Question: I've made a dropdown list of events for a client's page.
Ideally, I want the button with the month to open the event list, but as it sits currently, its all viewable and only toggles between visibility when the button is clicked. How can I start it off with not being visible and then toggle?
The second issue I'm having is that when the "info" button is clicked, the event under it shortens in width for some reason?

<URL> is the link to the physical site.
Code:
'''
jQuery(function() {
jQuery(".click-to-reveal").click(function() {
jQuery(this)
.children()
.toggleClass("rotate");
jQuery(this)
.next("div.click-to-reveal-block")
.slideToggle();
});
});
$(document).ready(function() {
$("#event-container-two").click(function() {
$("#event-info-container").toggle();
});
$(".second").click(function() {
$(".reveal-second").toggle();
});
$(".third").click(function() {
$(".reveal-third").toggle();
});
$(".fourth").click(function() {
$(".reveal-fourth").toggle();
});
$(".fifth").click(function() {
$(".reveal-fifth").toggle();
});
$(".sixth").click(function() {
$(".reveal-sixth").toggle();
});
$(".seventh").click(function() {
$(".reveal-seventh").toggle();
});
$(".eighth").click(function() {
$(".reveal-eighth").toggle();
});
$(".ninth").click(function() {
$(".reveal-ninth").toggle();
});
});
'''
'''
#content {
margin-top: 50px;
width: 100%;
}
/*
* Button click
*/
button {
font-family: 'AGENTUR';
background: #cd9d2b;
color: #f6eee1;
padding-top: 16px;
padding-bottom: 16px;
padding-left: 60px;
padding-right: 60px;
font-size: 40px;
border: none;
cursor: pointer;
}
.click-to-reveal-block {
margin-top: 20px;
background-color: #cd9d2b;
color: #f6eee1;
display: flex;
flex-direction: column;
justify-content: space-between;
}
#event-container {
background-color: #cd9d2b;
color: #f6eee1;
display: flex;
flex-direction: row;
justify-content: space-between;
border-bottom: 1px solid #f6eee1;
}
#event-container-one {
padding-top: 30px;
padding-left: 50px;
}
#event-container-two {
border-left: 1px solid #f6eee1;
padding-top: 25px;
padding-left: 60px;
padding-right: 60px;
cursor: pointer;
}
#event-text {
background-color: #cd9d2b;
color: #f6eee1;
font-size: 25px;
}
#event-info-text {
display: flex;
justify-content: center;
text-align: center;
padding-left: 10px;
padding-right: 10px;
border-bottom: 1px solid #f6eee1;
font-size: 25px;
}
#event-info-container {
display: none;
background-color: #f6eee1;
border-left: 2px solid #cd9d2b;
border-right: 2px solid #cd9d2b;
border-bottom: 2px solid #cd9d2b;
padding-top: 20px;
padding-bottom: 60px;
padding-left: 35px;
padding-right: 25px;
font-size: 25px;
}
#event-info-description {
color: #cd9d2b;
}
#event-info-d {
font-size: 20px;
}
#event-info-link {
color: #cd9d2b;
float: right;
padding-right: 50px;
text-decoration: underline;
}
'''
'''
<script src='https://cdnjs.cloudflare.com/ajax/libs/jquery/2.1.3/jquery.min.js'></script>
<div id="content">
<button class="click-to-reveal">DECEMBER
<img src="https://static1.squarespace.com/static/546537f6e4b08689b03f27a1/t/5fadab28ff73a225b25eace2/1605217064042/Asset+1%40146x.png" width="60" height="60"/>
</button>
<div class="click-to-reveal-block" id="flex-block">
<div class="click-to-reveal-inner-block">
<div id="event-container">
<div id="event-container-one">
<p id="event-text"> Seattle Arts & Lectures in partnership with Estelita's Library Jenna and Kimberly in conversation with King Britt, Dec 2, 2020
</p>
</div>
<div id="event-container-two">
<p id="event-info-text"> info
</p>
</div>
</div>
<div id="event-info-container" class="reveal">
<div id="event-info-description" class="info-reveal">
<p id="event-info-d"> Seattle Arts & Lectures in partnership with Estelita's Library Jenna and Kimberly in conversation with King Britt. </p>
</div>
<div id="event-info-link">
<a href="https://lectures.org/event/black-futures/" target="_blank">
<p id="event-info-d"> Register Here </p>
</a>
</div>
</div>
<div id="event-container">
<div id="event-container-one">
<p id="event-text"> Sixth and I in partnership with Loyalty Books, Dec 3, 2020
</p>
</div>
<div id="event-container-two" class="second">
<p id="event-info-text"> info
</p>
</div>
</div>
<div id="event-info-container" class="reveal-second">
<div id="event-info-description" class="info-reveal">
<p id="event-info-d"> Jenna Wortham & Kimberly Drew with moderator Camonghne Felix. </p>
</div>
<div id="event-info-link">
<a href="https://www.sixthandi.org/event/kimberly-drew-and-jenna-wortham/" target="_blank">
<p id="event-info-d"> Register Here </p>
</a>
</div>
</div>
<div id="event-container">
<div id="event-container-one">
<p id="event-text"> Charis Books in partnership with For Keeps bookstore, Dec 5, 2020
</p>
</div>
<div id="event-container-two" class="third">
<p id="event-info-text"> info
</p>
</div>
</div>
<div id="event-info-container" class="reveal-third">
<div id="event-info-description" class="info-reveal">
<p id="event-info-d"> Jenna Wortham & Kimberly Drew in conversation with Antonio Johnson and Donovan X. Ramsey, moderated by Theo Tyson. </p>
</div>
<div id="event-info-link">
<a href="https://www.charisbooksandmore.com/event/envisioning-black-futures" target="_blank">
<p id="event-info-d"> Register Here </p>
</a>
</div>
</div>
<div id="event-container">
<div id="event-container-one">
<p id="event-text"> Brooklyn Academy of Music, Dec 7, 2020
</p>
</div>
<div id="event-container-two" class="fourth">
<p id="event-info-text"> info
</p>
</div>
</div>
<div id="event-info-container" class="reveal-fourth">
<div id="event-info-description" class="info-reveal">
<p id="event-info-d"> Kimberly Drew and Jenna Wortham in conversation with Raquel Willis and Naima Green. </p>
</div>
<div id="event-info-link">
<a href="https://www.bam.org/blackfutures" target="_blank">
<p id="event-info-d"> Register Here </p>
</a>
</div>
</div>
<div id="event-container">
<div id="event-container-one">
<p id="event-text"> Uncle Bobbie's Bookstore, Dec 8, 2020
</p>
</div>
<div id="event-container-two" class="fifth">
<p id="event-info-text"> info
</p>
</div>
</div>
<div id="event-info-container" class="reveal-fifth">
<div id="event-info-description" class="info-reveal">
<p id="event-info-d"> Jenna Wortham & Kimberly Drew in conversation with Tiona Nekkia McClodden. </p>
</div>
<div id="event-info-link">
<a href="https://www.crowdcast.io/e/blackfutures/register" target="_blank">
<p id="event-info-d"> Register Here </p>
</a>
</div>
</div>
<div id="event-container">
<div id="event-container-one">
<p id="event-text"> City Arts & Lectures with Marcus Books, Dec 9, 2020
</p>
</div>
<div id="event-container-two" class="sixth">
<p id="event-info-text"> info
</p>
</div>
</div>
<div id="event-info-container" class="reveal-sixth">
<div id="event-info-description" class="info-reveal">
<p id="event-info-d"> Jenna Wortham & Kimberly Drew in conversation with Ashley Ford. </p>
</div>
<div id="event-info-link">
<a href="https://www.cityarts.net/event/jenna-wortham-kimberly-drew/" target="_blank">
<p id="event-info-d"> Register Here </p>
</a>
</div>
</div>
<div id="event-container">
<div id="event-container-one">
<p id="event-text"> California African American Museum and Scripps College with book sales by Eso&nbsp;&nbsp;&nbsp; Won, Dec 10, 2020
</p>
</div>
<div id="event-container-two" class="seventh">
<p id="event-info-text"> info
</p>
</div>
</div>
<div id="event-info-container" class="reveal-seventh">
<div id="event-info-description" class="info-reveal">
<p id="event-info-d"> Jenna Wortham & Kimberly Drew in conversation with Pierre Davis (No Sesso) among others. </p>
</div>
<div id="event-info-link">
<a href="https://caamuseum.org/programs/talks-and-workshops/in-conversation-black-futures-with-jenna-wortham-kimberly-drew-and-select-contributors" target="_blank">
<p id="event-info-d"> Register Here </p>
</a>
</div>
</div>
<div id="event-container">
<div id="event-container-one">
<p id="event-text"> Source Booksellers (in Detroit), Dec 11, 2020
</p>
</div>
<div id="event-container-two" class="eighth">
<p id="event-info-text"> info
</p>
</div>
</div>
<div id="event-info-container" class="reveal-eighth">
<div id="event-info-description" class="info-reveal">
<p id="event-info-d"> Jenna Wortham & Kimberly Drew in conversation with Taylor Aldridge. </p>
</div>
<div id="event-info-link">
<a href="https://www.eventbrite.com/e/black-futures-author-event-tickets-<PHONE>" target="_blank">
<p id="event-info-d"> Register Here </p>
</a>
</div>
</div>
<div id="event-container">
<div id="event-container-one">
<p id="event-text"> Chicago Humanities Festival with book sales by Seminary Co-op, Dec 14, 2020
</p>
</div>
<div id="event-container-two" class="ninth">
<p id="event-info-text"> info
</p>
</div>
</div>
<div id="event-info-container" class="reveal-ninth">
<div id="event-info-description" class="info-reveal">
<p id="event-info-d"> Jenna Wortham & Kimberly Drew in conversation with Eve L. Ewing. </p>
</div>
<div id="event-info-link">
<a href="https://www.chicagohumanities.org/events/black-futures-kimberly-drew-jenna-wortham" target="_blank">
<p id="event-info-d"> Register Here </p>
</a>
</div>
</div>
</div>
</div>
</div>
'''
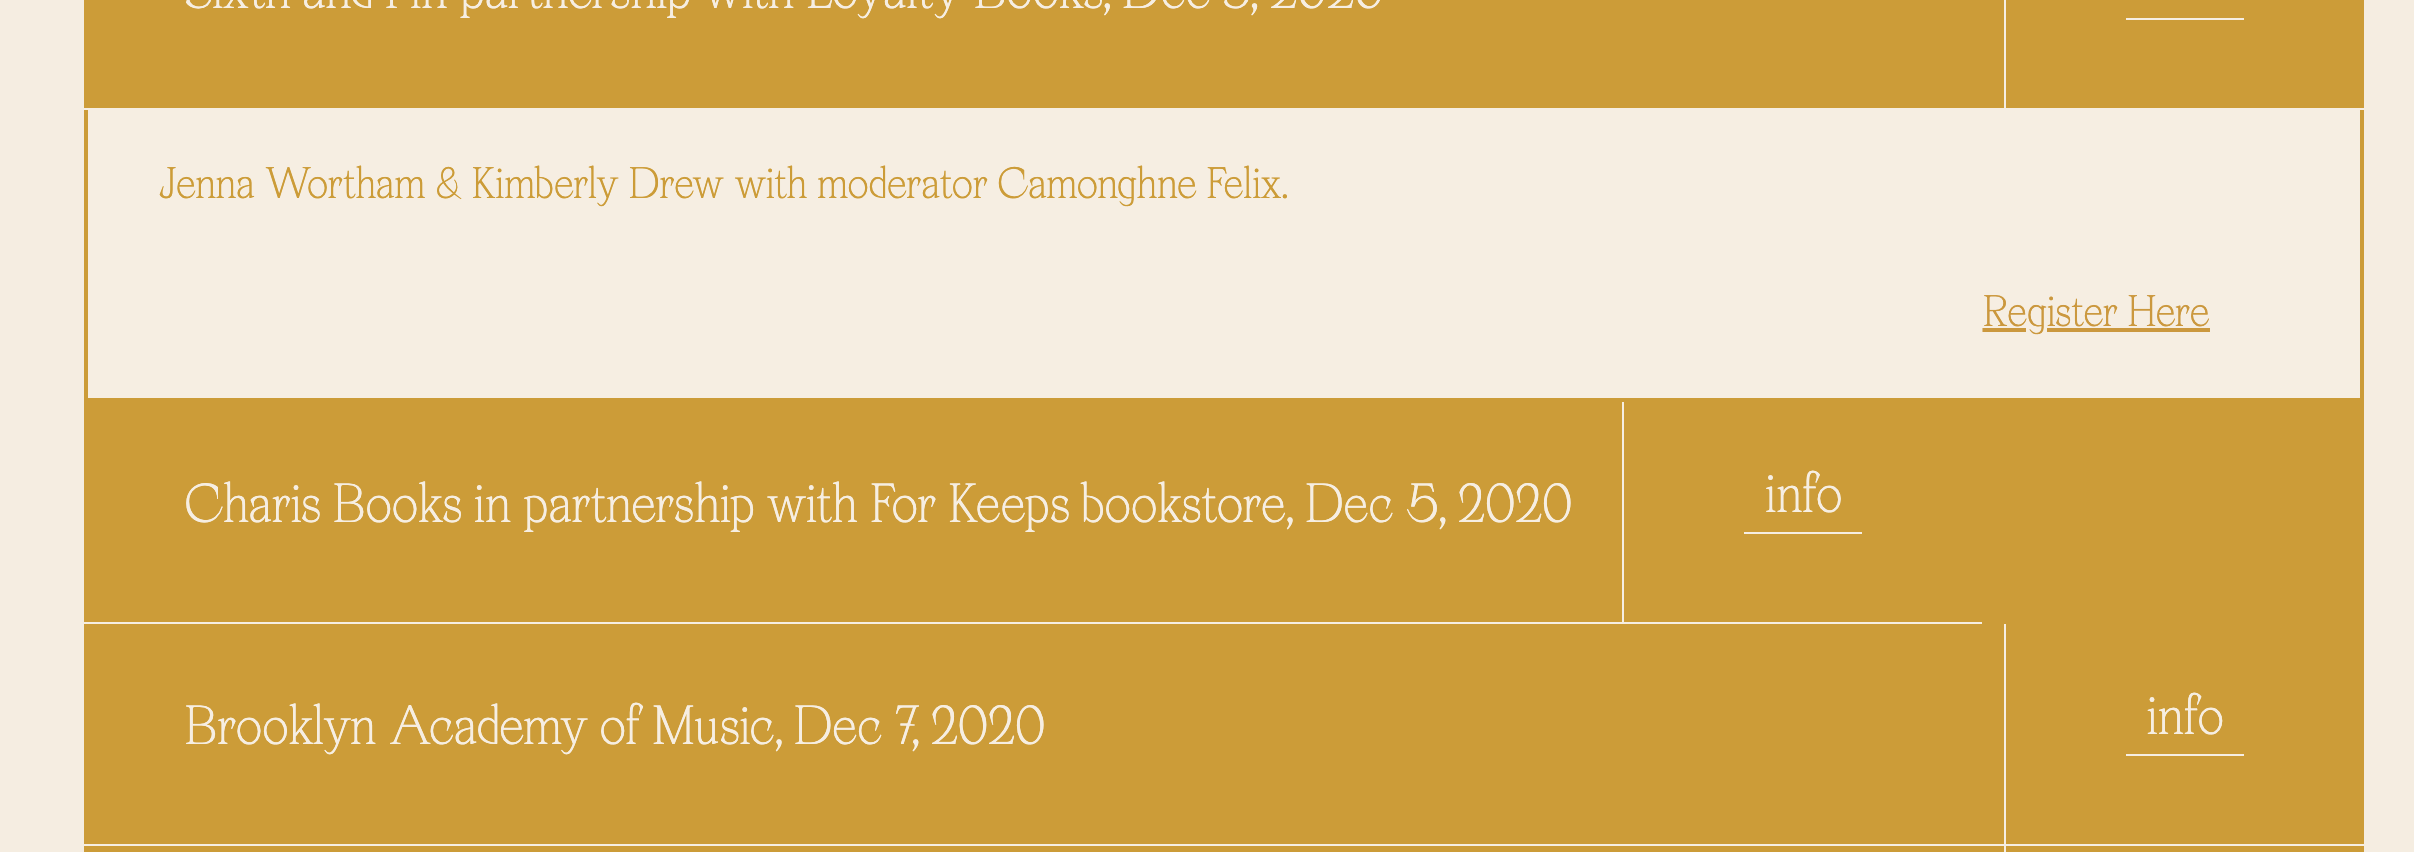
Answer: To make your list hidden in the first load, you just have to make its display, hidden in the CSS. <URL> will in your JS code handle the rest of the job for you.
So you only need to do the following in the CSS:
'''
.click-to-reveal-block {
/* rest of code */
display: none;
}
'''
There is no need to use 'display: flex;' and its properties in your particular case. A simple 'display: block;' will do the work which is 'slideToggle()' will take care of it, so you only need a 'display: none;' in this case.
---
For your second problem, the issue behind the sudden move of the next row happened because you did not specify any width for your rows so by default they will shrink (Because you used <URL>:
'''
#event-container {
width: 100%;
/* rest of code */
}
'''
By considering all of the above, your final code will be something like this:
'''
function onClick(clickElement, toggleElement) {
$(clickElement).click(function() {
$(toggleElement).toggle();
});
}
$(document).ready(function() {
$(".click-to-reveal").click(function() {
$(this)
.next("div.click-to-reveal-block")
.slideToggle();
});
onClick("#event-container-two", "#event-info-container");
onClick(".second", ".reveal-second");
onClick(".third", ".reveal-third");
onClick(".fourth", ".reveal-fourth");
onClick(".fifth", ".reveal-fifth");
onClick(".sixth", ".reveal-sixth");
onClick(".seventh", ".reveal-seventh");
onClick(".eighth", ".reveal-eighth");
onClick(".ninth", ".reveal-ninth");
});
'''
'''
#content {
margin-top: 50px;
width: 100%;
}
/*
* Button click
*/
button {
font-family: 'AGENTUR';
background: #cd9d2b;
color: #f6eee1;
padding: 16px 60px;
font-size: 40px;
border: none;
cursor: pointer;
}
.click-to-reveal-block {
margin-top: 20px;
background-color: #cd9d2b;
color: #f6eee1;
display: none;
}
#event-container {
width: 100%;
display: flex;
flex-direction: row;
justify-content: space-between;
border-bottom: 1px solid #f6eee1;
}
#event-container-one {
padding-top: 30px;
padding-left: 50px;
}
#event-container-two {
border-left: 1px solid #f6eee1;
padding: 25px 60px 0;
cursor: pointer;
}
#event-text {
background-color: #cd9d2b;
color: #f6eee1;
font-size: 25px;
}
#event-info-text {
display: flex;
justify-content: center;
text-align: center;
padding-left: 10px;
padding-right: 10px;
border-bottom: 1px solid #f6eee1;
font-size: 25px;
}
#event-info-container {
display: none;
background-color: #f6eee1;
border-width: 0 2px 2px;
border-color: #cd9d2b;
border-style: solid;
padding: 20px 25px 60px 35px;
font-size: 25px;
}
#event-info-description {
color: #cd9d2b;
}
#event-info-d {
font-size: 20px;
}
#event-info-link {
color: #cd9d2b;
float: right;
padding-right: 50px;
text-decoration: underline;
}
'''
'''
<script src='https://cdnjs.cloudflare.com/ajax/libs/jquery/2.1.3/jquery.min.js'></script>
<div id="content">
<button class="click-to-reveal">DECEMBER
<img src="https://static1.squarespace.com/static/546537f6e4b08689b03f27a1/t/5fadab28ff73a225b25eace2/1605217064042/Asset+1%40146x.png" width="60" height="60"/>
</button>
<div class="click-to-reveal-block" id="flex-block">
<div class="click-to-reveal-inner-block">
<div id="event-container">
<div id="event-container-one">
<p id="event-text"> Seattle Arts & Lectures in partnership with Estelita's Library Jenna and Kimberly in conversation with King Britt, Dec 2, 2020
</p>
</div>
<div id="event-container-two">
<p id="event-info-text"> info
</p>
</div>
</div>
<div id="event-info-container" class="reveal">
<div id="event-info-description" class="info-reveal">
<p id="event-info-d"> Seattle Arts & Lectures in partnership with Estelita's Library Jenna and Kimberly in conversation with King Britt. </p>
</div>
<div id="event-info-link">
<a href="https://lectures.org/event/black-futures/" target="_blank">
<p id="event-info-d"> Register Here </p>
</a>
</div>
</div>
<div id="event-container">
<div id="event-container-one">
<p id="event-text"> Sixth and I in partnership with Loyalty Books, Dec 3, 2020
</p>
</div>
<div id="event-container-two" class="second">
<p id="event-info-text"> info
</p>
</div>
</div>
<div id="event-info-container" class="reveal-second">
<div id="event-info-description" class="info-reveal">
<p id="event-info-d"> Jenna Wortham & Kimberly Drew with moderator Camonghne Felix. </p>
</div>
<div id="event-info-link">
<a href="https://www.sixthandi.org/event/kimberly-drew-and-jenna-wortham/" target="_blank">
<p id="event-info-d"> Register Here </p>
</a>
</div>
</div>
<div id="event-container">
<div id="event-container-one">
<p id="event-text"> Charis Books in partnership with For Keeps bookstore, Dec 5, 2020
</p>
</div>
<div id="event-container-two" class="third">
<p id="event-info-text"> info
</p>
</div>
</div>
<div id="event-info-container" class="reveal-third">
<div id="event-info-description" class="info-reveal">
<p id="event-info-d"> Jenna Wortham & Kimberly Drew in conversation with Antonio Johnson and Donovan X. Ramsey, moderated by Theo Tyson. </p>
</div>
<div id="event-info-link">
<a href="https://www.charisbooksandmore.com/event/envisioning-black-futures" target="_blank">
<p id="event-info-d"> Register Here </p>
</a>
</div>
</div>
<div id="event-container">
<div id="event-container-one">
<p id="event-text"> Brooklyn Academy of Music, Dec 7, 2020
</p>
</div>
<div id="event-container-two" class="fourth">
<p id="event-info-text"> info
</p>
</div>
</div>
<div id="event-info-container" class="reveal-fourth">
<div id="event-info-description" class="info-reveal">
<p id="event-info-d"> Kimberly Drew and Jenna Wortham in conversation with Raquel Willis and Naima Green. </p>
</div>
<div id="event-info-link">
<a href="https://www.bam.org/blackfutures" target="_blank">
<p id="event-info-d"> Register Here </p>
</a>
</div>
</div>
<div id="event-container">
<div id="event-container-one">
<p id="event-text"> Uncle Bobbie's Bookstore, Dec 8, 2020
</p>
</div>
<div id="event-container-two" class="fifth">
<p id="event-info-text"> info
</p>
</div>
</div>
<div id="event-info-container" class="reveal-fifth">
<div id="event-info-description" class="info-reveal">
<p id="event-info-d"> Jenna Wortham & Kimberly Drew in conversation with Tiona Nekkia McClodden. </p>
</div>
<div id="event-info-link">
<a href="https://www.crowdcast.io/e/blackfutures/register" target="_blank">
<p id="event-info-d"> Register Here </p>
</a>
</div>
</div>
<div id="event-container">
<div id="event-container-one">
<p id="event-text"> City Arts & Lectures with Marcus Books, Dec 9, 2020
</p>
</div>
<div id="event-container-two" class="sixth">
<p id="event-info-text"> info
</p>
</div>
</div>
<div id="event-info-container" class="reveal-sixth">
<div id="event-info-description" class="info-reveal">
<p id="event-info-d"> Jenna Wortham & Kimberly Drew in conversation with Ashley Ford. </p>
</div>
<div id="event-info-link">
<a href="https://www.cityarts.net/event/jenna-wortham-kimberly-drew/" target="_blank">
<p id="event-info-d"> Register Here </p>
</a>
</div>
</div>
<div id="event-container">
<div id="event-container-one">
<p id="event-text"> California African American Museum and Scripps College with book sales by Eso&nbsp;&nbsp;&nbsp; Won, Dec 10, 2020
</p>
</div>
<div id="event-container-two" class="seventh">
<p id="event-info-text"> info
</p>
</div>
</div>
<div id="event-info-container" class="reveal-seventh">
<div id="event-info-description" class="info-reveal">
<p id="event-info-d"> Jenna Wortham & Kimberly Drew in conversation with Pierre Davis (No Sesso) among others. </p>
</div>
<div id="event-info-link">
<a href="https://caamuseum.org/programs/talks-and-workshops/in-conversation-black-futures-with-jenna-wortham-kimberly-drew-and-select-contributors" target="_blank">
<p id="event-info-d"> Register Here </p>
</a>
</div>
</div>
<div id="event-container">
<div id="event-container-one">
<p id="event-text"> Source Booksellers (in Detroit), Dec 11, 2020
</p>
</div>
<div id="event-container-two" class="eighth">
<p id="event-info-text"> info
</p>
</div>
</div>
<div id="event-info-container" class="reveal-eighth">
<div id="event-info-description" class="info-reveal">
<p id="event-info-d"> Jenna Wortham & Kimberly Drew in conversation with Taylor Aldridge. </p>
</div>
<div id="event-info-link">
<a href="https://www.eventbrite.com/e/black-futures-author-event-tickets-<PHONE>" target="_blank">
<p id="event-info-d"> Register Here </p>
</a>
</div>
</div>
<div id="event-container">
<div id="event-container-one">
<p id="event-text"> Chicago Humanities Festival with book sales by Seminary Co-op, Dec 14, 2020
</p>
</div>
<div id="event-container-two" class="ninth">
<p id="event-info-text"> info
</p>
</div>
</div>
<div id="event-info-container" class="reveal-ninth">
<div id="event-info-description" class="info-reveal">
<p id="event-info-d"> Jenna Wortham & Kimberly Drew in conversation with Eve L. Ewing. </p>
</div>
<div id="event-info-link">
<a href="https://www.chicagohumanities.org/events/black-futures-kimberly-drew-jenna-wortham" target="_blank">
<p id="event-info-d"> Register Here </p>
</a>
</div>
</div>
</div>
</div>
</div>
'''
## Some notes to increase readability
I just modify your code a bit to avoid redundancy with the use of shorthands and functions
- In the CSS I used some shorthand like <URL>, etc. properties, to prevent writing something like:'''
#event-info-container {
display: none;
background-color: #f6eee1;
border-left: 2px solid #cd9d2b;
border-right: 2px solid #cd9d2b;
border-bottom: 2px solid #cd9d2b;
padding-top: 20px;
padding-bottom: 60px;
padding-left: 35px;
padding-right: 25px;
font-size: 25px;
}
'''
So it can be shortened and more readable , like:'''
#event-info-container {
display: none;
background-color: #f6eee1;
border-width: 0 2px 2px;
border-color: #cd9d2b;
border-style: solid;
padding: 20px 25px 60px 35px;
font-size: 25px;
}
'''
- With the use of functions in JS, I just tried to prevent redundancy on similar actions.E. G.'''
$(".second").click(function() {
$(".reveal-second").toggle();
});
$(".third").click(function() {
$(".reveal-third").toggle();
});
// rest of similar actions
'''
To something like this:'''
function onClick(clickElement, toggleElement) {
$(clickElement).click(function() {
$(toggleElement).toggle();
});
}
// ----
onClick("#event-container-two", "#event-info-container");
onClick(".second", ".reveal-second");
onClick(".third", ".reveal-third");
// rest of code
'''
Which can prevent redundancy and make it easier to read.- '$' and 'jQuery' are essentially the same thing, but to prevent conflict with other libraries sometimes we may use 'jQuery' instead of '$' but if you don't have such a library it could be better to stick with one of them '$'. So try to not use them together to prevent inconsistency in your code-base.- An <URL>;', so I ended up deleting it from your code. This may have been used in other parts of your code but there is no usage of it in this current snippet.
These notes are not necessary to implement but if you are comfortable with them, it can be a good practice to write a more readable code.